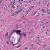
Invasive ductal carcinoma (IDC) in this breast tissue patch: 1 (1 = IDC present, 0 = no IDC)